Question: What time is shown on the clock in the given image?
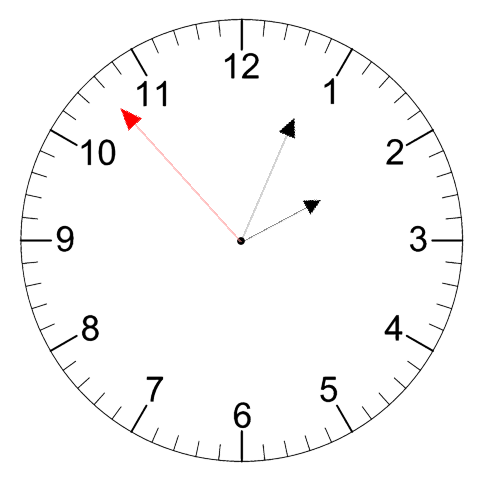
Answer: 02:03:53